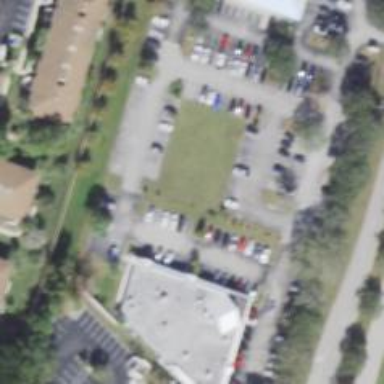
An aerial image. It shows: Parking space.